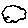
Label: cloud